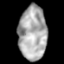
Tissue: lung
Cell type: T cells
Senescence score: 0.1853
Nuclear area (px): 1491
Mean DAPI intensity: 170.657